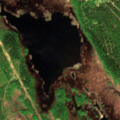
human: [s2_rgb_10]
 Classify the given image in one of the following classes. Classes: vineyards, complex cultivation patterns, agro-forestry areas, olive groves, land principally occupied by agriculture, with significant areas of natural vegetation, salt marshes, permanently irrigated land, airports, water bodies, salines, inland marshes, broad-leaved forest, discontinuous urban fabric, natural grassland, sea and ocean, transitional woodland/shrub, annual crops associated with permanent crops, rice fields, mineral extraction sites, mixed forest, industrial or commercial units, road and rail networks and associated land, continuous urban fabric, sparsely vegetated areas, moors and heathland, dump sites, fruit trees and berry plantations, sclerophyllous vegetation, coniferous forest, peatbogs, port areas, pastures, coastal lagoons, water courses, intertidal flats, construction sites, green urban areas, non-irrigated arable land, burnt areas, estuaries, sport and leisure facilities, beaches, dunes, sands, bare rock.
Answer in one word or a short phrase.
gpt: land principally occupied by agriculture, with significant areas of natural vegetation, mixed forest, transitional woodland/shrub, peatbogs, water bodies